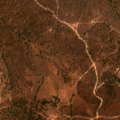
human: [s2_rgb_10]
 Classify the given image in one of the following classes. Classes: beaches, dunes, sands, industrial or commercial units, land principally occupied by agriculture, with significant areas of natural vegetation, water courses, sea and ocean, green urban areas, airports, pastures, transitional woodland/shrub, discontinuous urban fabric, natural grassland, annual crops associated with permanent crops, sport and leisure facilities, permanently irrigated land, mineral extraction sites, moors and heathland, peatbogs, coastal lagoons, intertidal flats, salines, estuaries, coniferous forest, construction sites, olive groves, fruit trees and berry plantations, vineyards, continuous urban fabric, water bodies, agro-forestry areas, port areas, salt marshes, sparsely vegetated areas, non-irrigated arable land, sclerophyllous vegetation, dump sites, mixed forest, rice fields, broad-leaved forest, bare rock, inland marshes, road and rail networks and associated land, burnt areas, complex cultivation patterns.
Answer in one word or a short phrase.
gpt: pastures, agro-forestry areas, broad-leaved forest